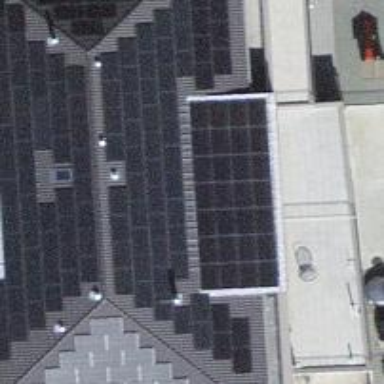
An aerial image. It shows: Solar photovoltaic panel generator.